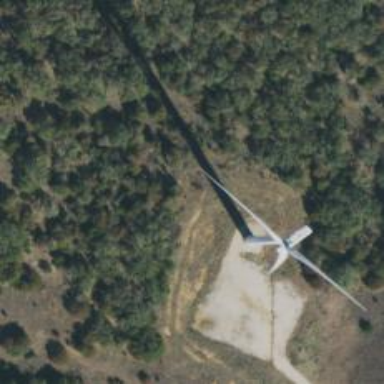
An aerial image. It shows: Wind generator using wind turbines of horizontal axis.